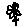
Label: flower